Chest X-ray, PA view. Patient: 34 years old, sex F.
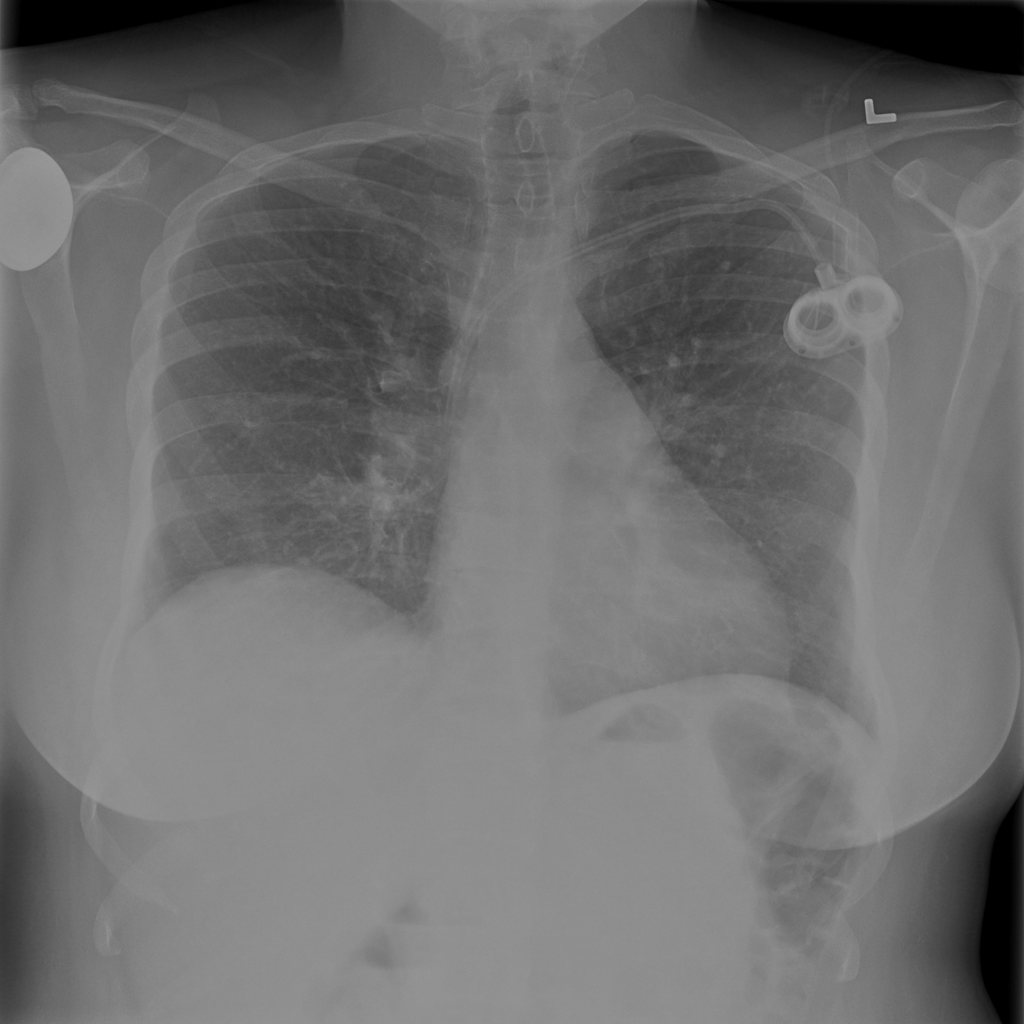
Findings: Cardiomegaly